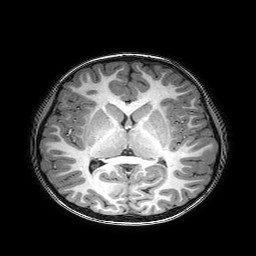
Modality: T1w
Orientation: coronal
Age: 7
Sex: male
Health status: healthy